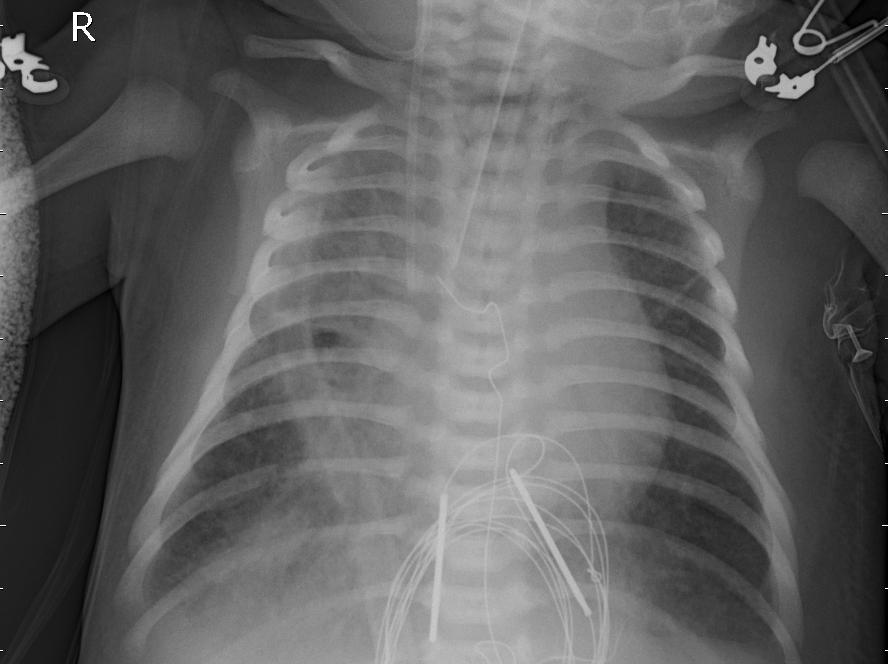
Diagnosis: PNEUMONIA